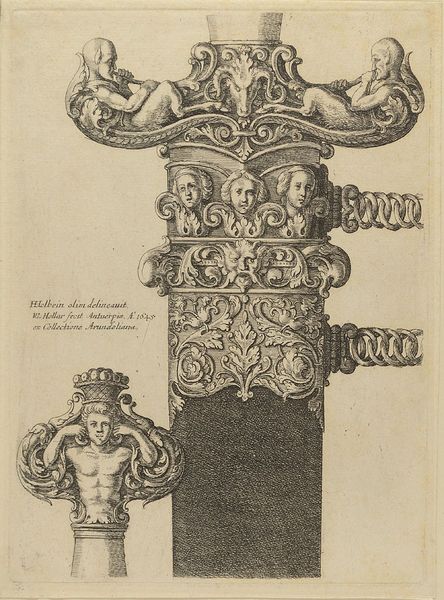
Titel: Degenscheide
Künstler: Hans Holbein der Jüngere
Standort: Hamburg
Institution: Museum für Kunst und Gewerbe Hamburg
Schlagwörter: mann, frauen, menschen, säule, architektur, pflanzen, renaissance, engel, bein, papier, grafik, graphik, scheide, fotografie, photographie, antike, druckgraphik, druckgrafik, radierung, waffen, kapitell, faun, herme, kupferstich, bock, groteske, akantus, holbein, gerippt, reproduktionen, satir, druckerzeugnisse, kapietll, ornamentstich, vorlageblätter, degenscheide